Question: I tryed to use 'log4j' for my easy project.
All output to console works ok. But output to files with creating log file doesn't work.
'''
<!-- Appenders -->
<!-- Loggin into console -->
<appender name="console" class="org.apache.log4j.ConsoleAppender">
<param name="Target" value="System.out" />
<layout class="org.apache.log4j.PatternLayout">
<param name="ConversionPattern" value="%-5p: %c - %m%n" />
</layout>
</appender>
<appender name="file" class="org.apache.log4j.RollingFileAppender">
<param name="append" value="false" />
<param name="file" value="demoApplication.log" />
<param name="DatePattern" value="'.'yyyy-MM-dd" />
<layout class="org.apache.log4j.PatternLayout">
<param name="ConversionPattern" value="%d [%t] %-5p (%F:%L:%M) %c{1} - %m%n" />
</layout>
</appender>
<!-- Root logger -->
<root>
<priority value="info" />
<appender-ref ref="file" />
<appender-ref ref="console" />
</root>
<!-- Application Loggers -->
<logger name="com.softserve.edu">
<level value="info" />
</logger>
</log4j:configuration>
'''
Here is my project struckture:

Why does this happen? For me, all should works ok.
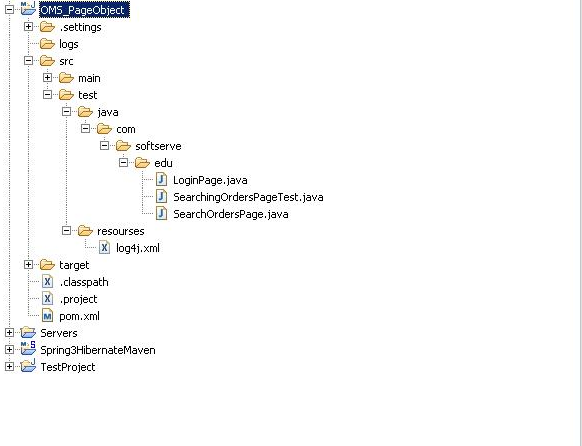
Answer: Since you are using a relative path,
'''
<param name="file" value="demoApplication.log" />
'''
searches for the file in the following location:
'''
System.out.println( System.getProperty("user.dir") + File.separator +
"demoApplication.log" );
'''
You could also use absolute paths. Additionally, verify that you have write permissions on the destination folder.